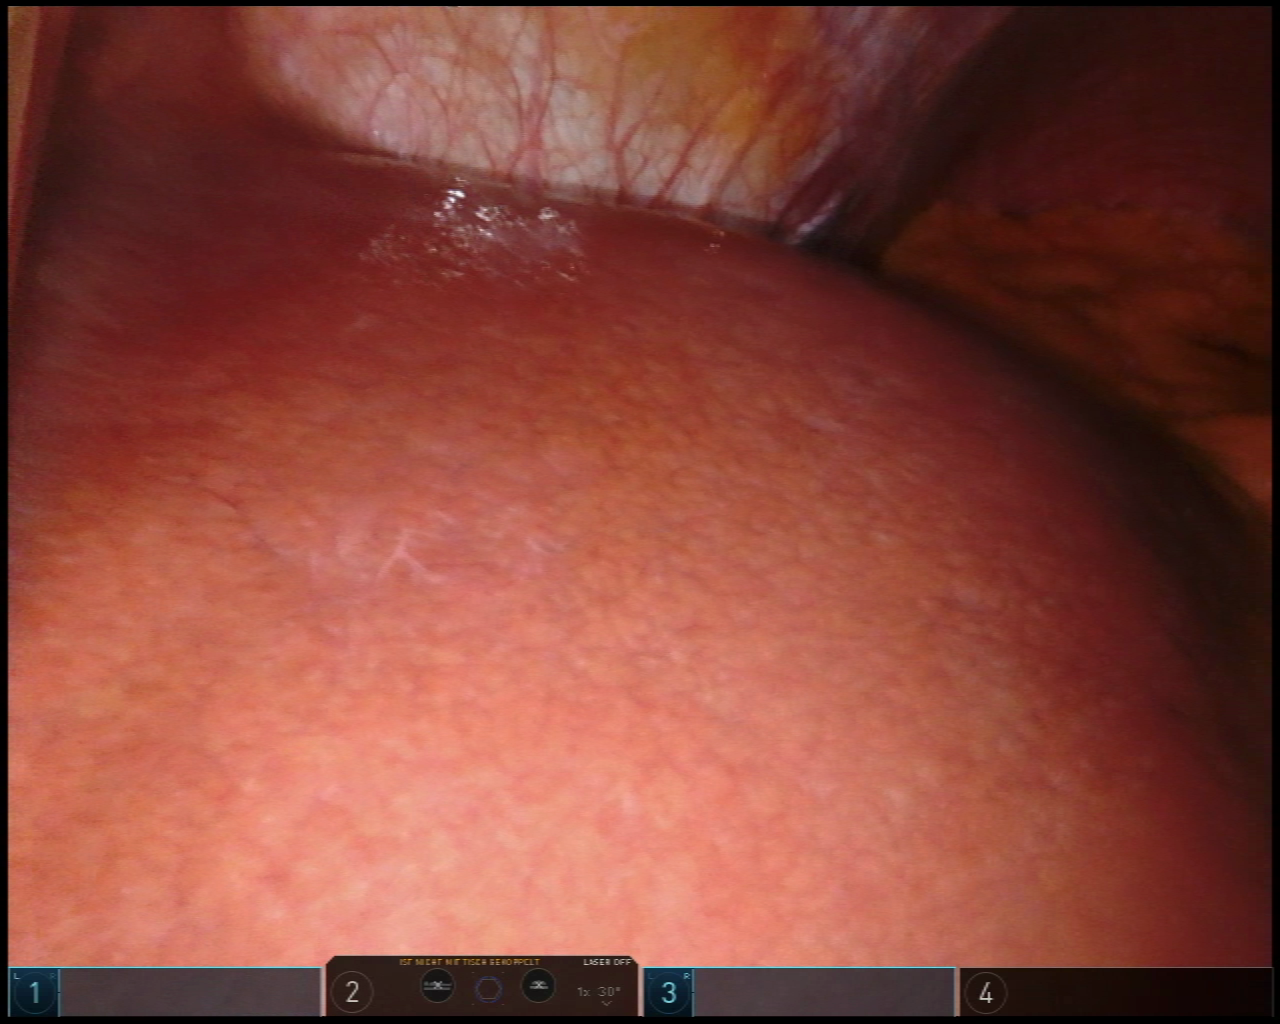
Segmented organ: liver
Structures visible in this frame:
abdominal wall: yes
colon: no
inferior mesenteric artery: no
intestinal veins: no
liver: yes
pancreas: no
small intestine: no
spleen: no
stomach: no
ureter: no
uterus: no
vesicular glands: no